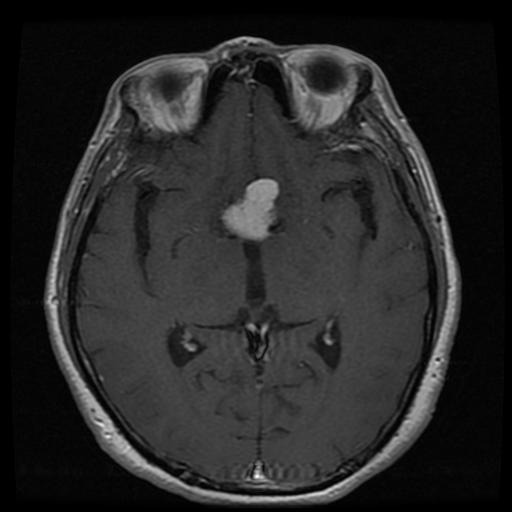
Label: meningioma